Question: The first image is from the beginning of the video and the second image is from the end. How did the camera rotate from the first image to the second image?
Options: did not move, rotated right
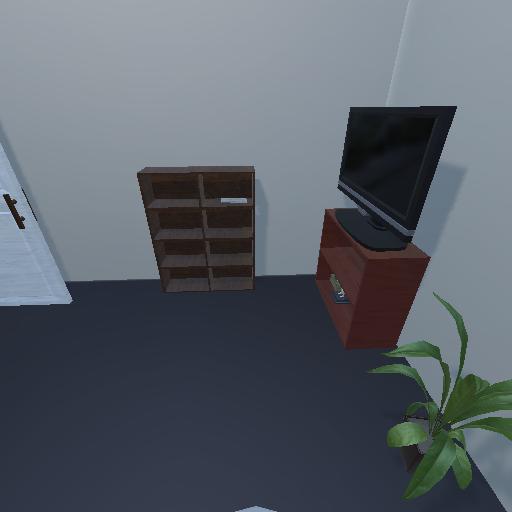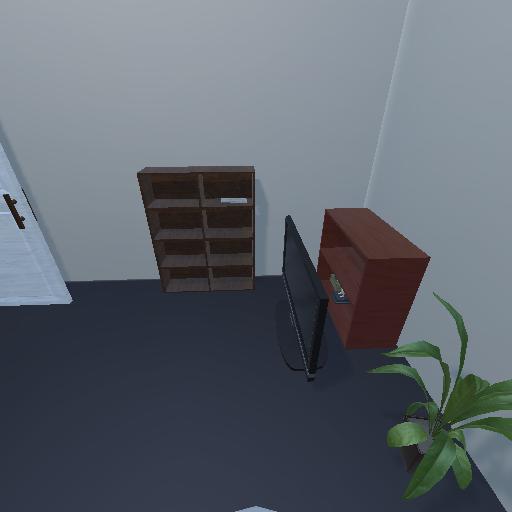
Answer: did not move